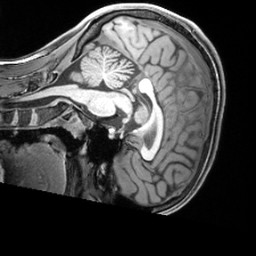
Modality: T1w
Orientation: sagittal